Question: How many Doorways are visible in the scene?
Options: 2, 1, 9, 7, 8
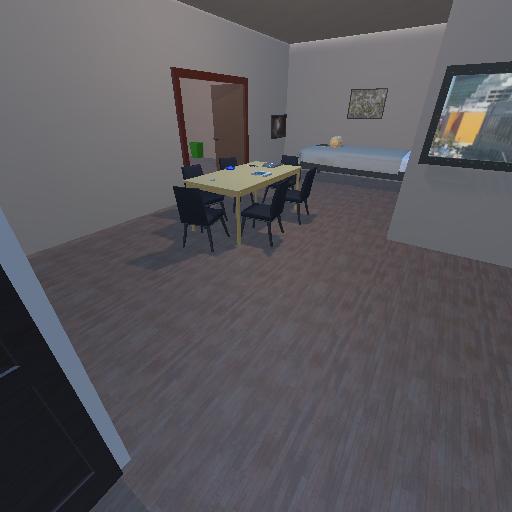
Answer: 2